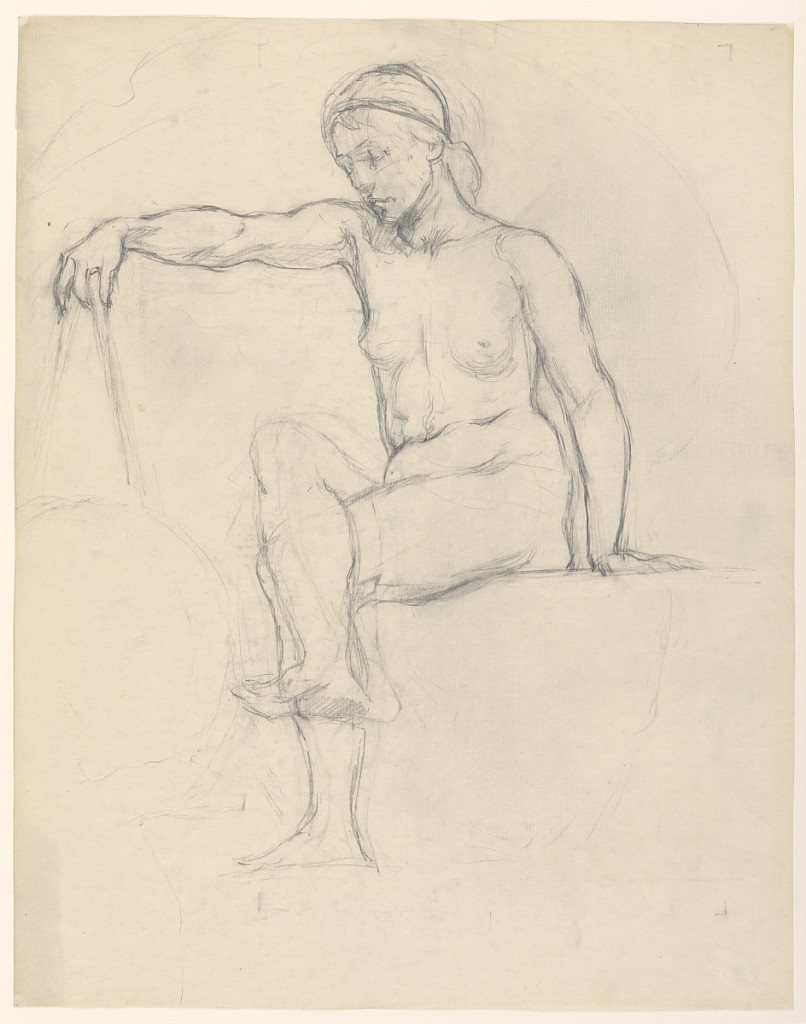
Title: Study for "Astronomy," "The Sciences," Library of Congress, Washington D.C.
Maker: Kenyon Cox, American, 1856–1919
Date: ca. 1895
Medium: Graphite on paper
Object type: Drawing
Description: A nude female figure seated holding a compass in her right hand.